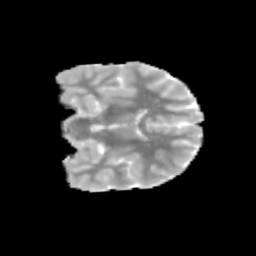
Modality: MD
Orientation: coronal
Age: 11
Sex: male
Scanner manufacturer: siemens
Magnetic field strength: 3 T
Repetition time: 3.8 s
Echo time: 0.07 s